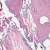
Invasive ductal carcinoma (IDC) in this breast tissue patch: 0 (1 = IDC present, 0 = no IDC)